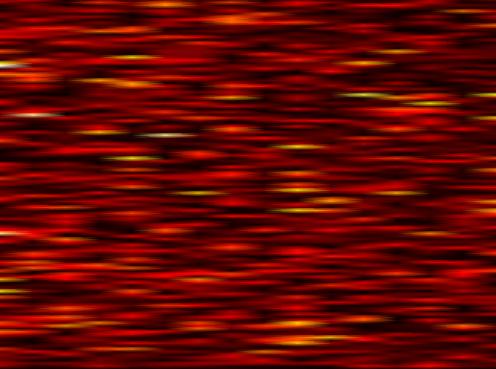
Label: FBMC